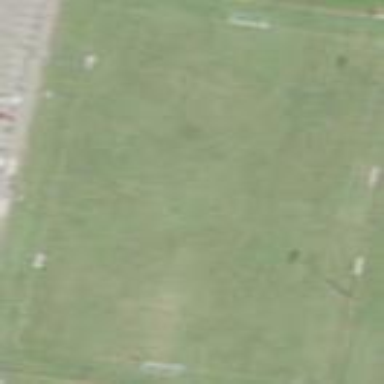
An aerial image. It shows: Soccer pitch with grass surface for leisure land.